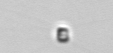
Label: Chaetoceros_tenuissimus